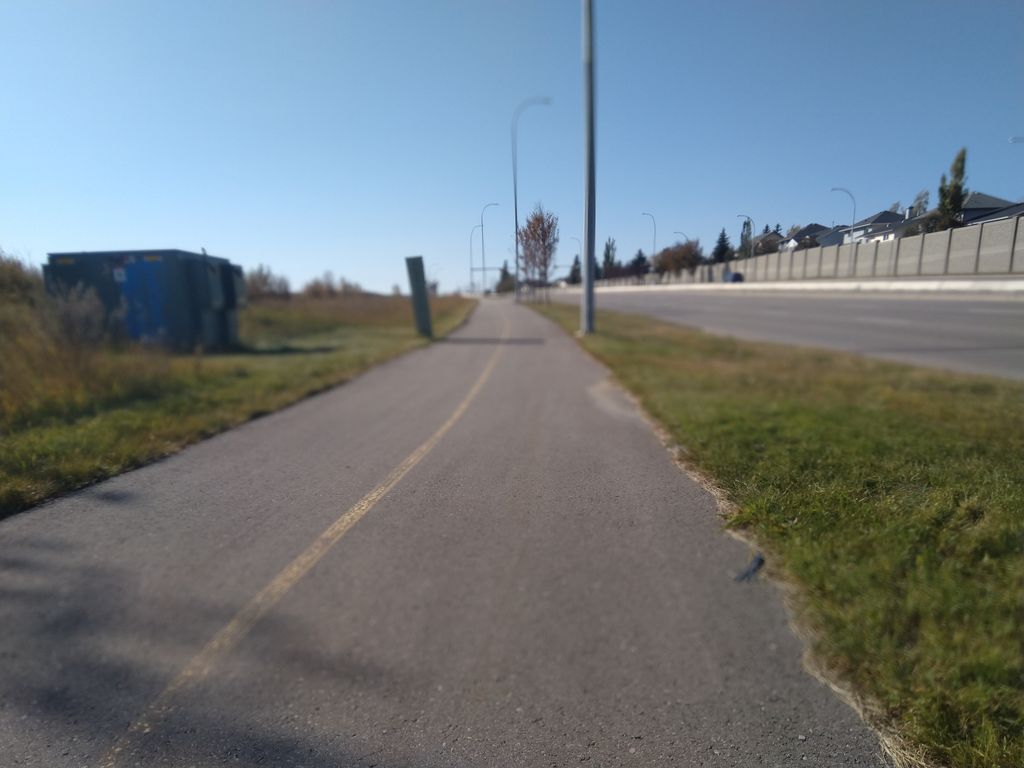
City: calgary